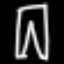
Label: pants